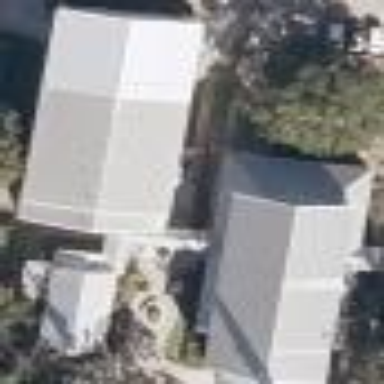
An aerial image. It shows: Building serving as place of worship.